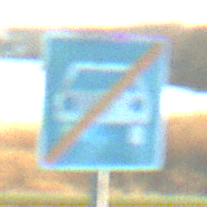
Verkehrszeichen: EndeKraftfahrstrasse
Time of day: SunriseSunset
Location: Outdoor (RoadRail)
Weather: PartlyCloudy
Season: NotSpecified
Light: Natural